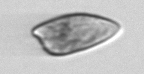
Label: Prorocentrum_dentatum